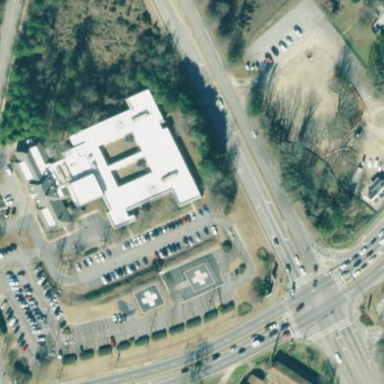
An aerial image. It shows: Office building.